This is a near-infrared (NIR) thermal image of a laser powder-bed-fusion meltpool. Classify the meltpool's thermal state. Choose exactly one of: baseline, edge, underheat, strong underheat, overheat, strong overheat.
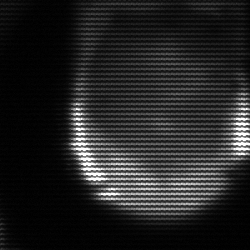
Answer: edge